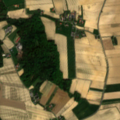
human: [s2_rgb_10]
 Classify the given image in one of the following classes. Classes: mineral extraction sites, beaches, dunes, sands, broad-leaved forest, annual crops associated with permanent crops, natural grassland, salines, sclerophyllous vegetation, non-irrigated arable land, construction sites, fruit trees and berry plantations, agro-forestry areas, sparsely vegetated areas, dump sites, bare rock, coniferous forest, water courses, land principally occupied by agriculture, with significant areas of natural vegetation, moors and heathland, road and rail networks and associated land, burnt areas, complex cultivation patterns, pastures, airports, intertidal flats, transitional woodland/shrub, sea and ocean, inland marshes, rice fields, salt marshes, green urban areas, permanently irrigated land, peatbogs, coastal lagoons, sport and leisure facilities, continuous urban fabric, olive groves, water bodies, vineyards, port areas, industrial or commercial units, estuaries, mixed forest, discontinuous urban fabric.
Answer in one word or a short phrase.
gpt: non-irrigated arable land, complex cultivation patterns, mixed forest